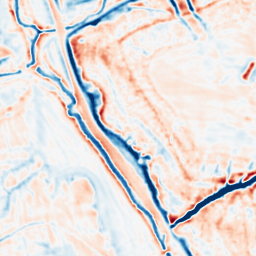
Category: multiscale
Decomposition family: dog_multiscale
Decomposition parameters: sigma_ratio: 1.6
n_scales: 3
base_sigma: 1
Upsampling method: sinc_blackman
Upsampling parameters: scale: 4
kernel_size: 8
Upsampling scale: 4